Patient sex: M
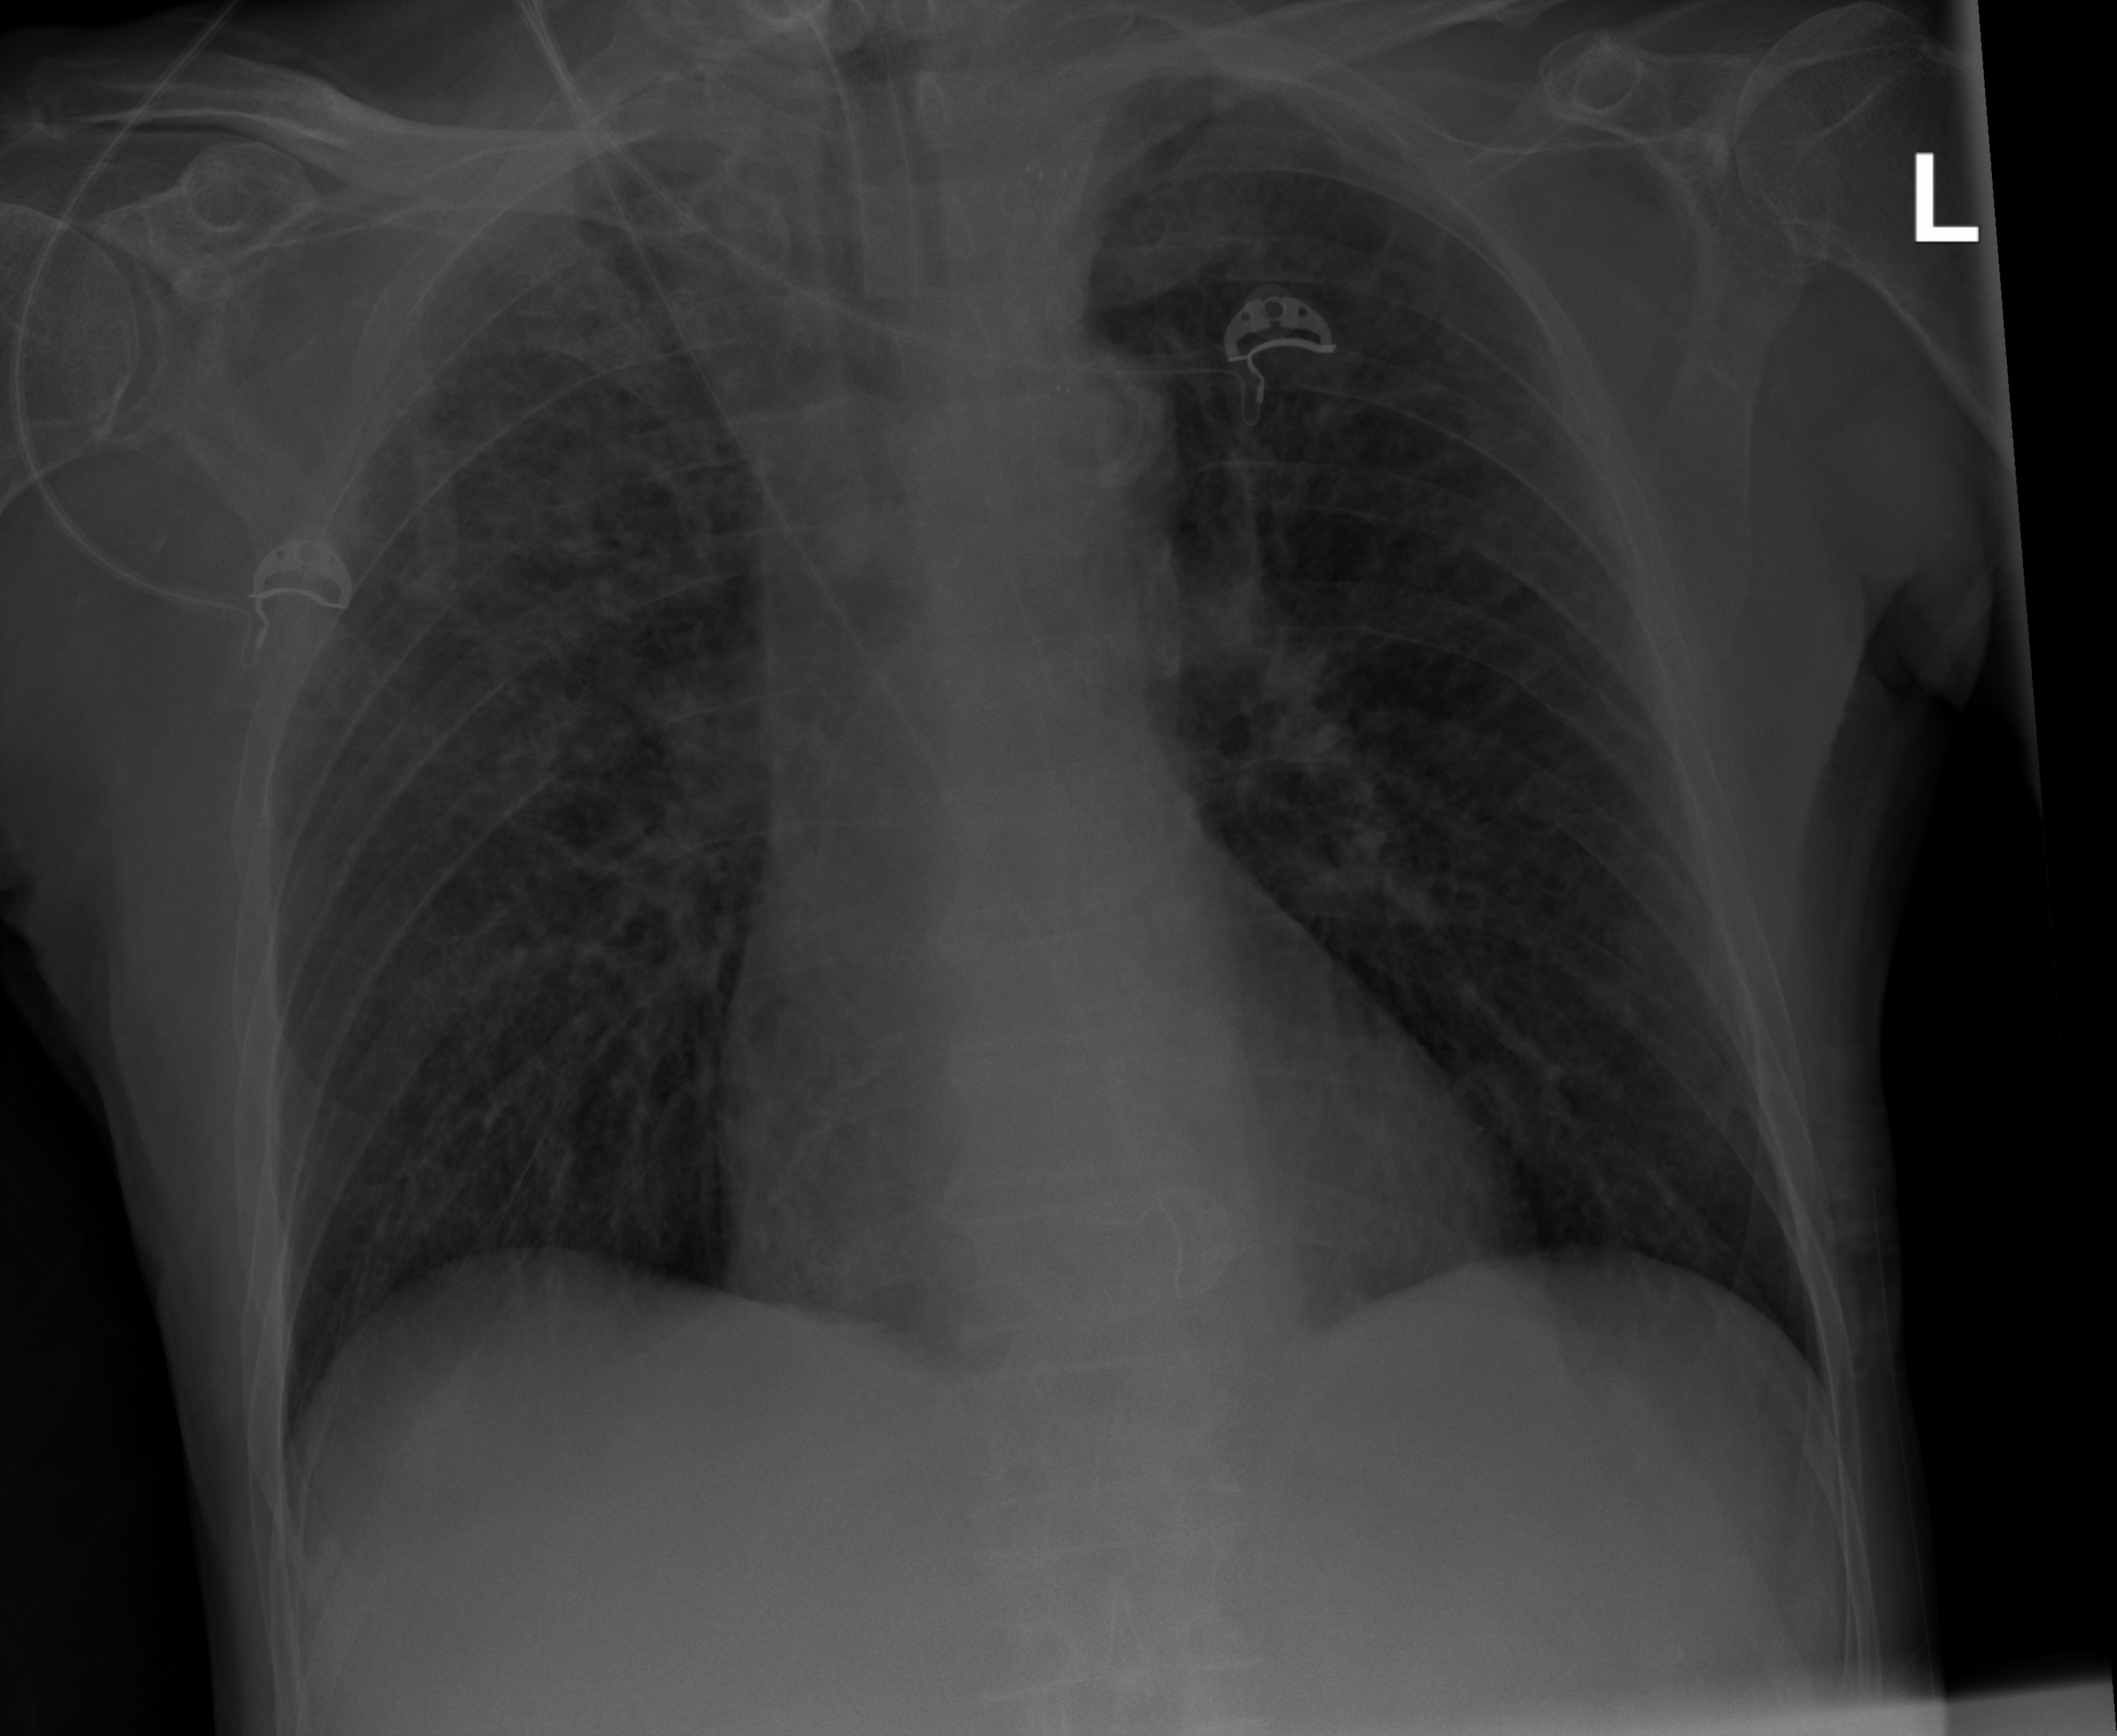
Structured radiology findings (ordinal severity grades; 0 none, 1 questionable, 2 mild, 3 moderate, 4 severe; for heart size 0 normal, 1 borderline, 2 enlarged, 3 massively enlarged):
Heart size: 1
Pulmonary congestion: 1
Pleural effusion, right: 0
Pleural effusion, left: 0
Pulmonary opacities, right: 3
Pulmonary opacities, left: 2
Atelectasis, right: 2
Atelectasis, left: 2